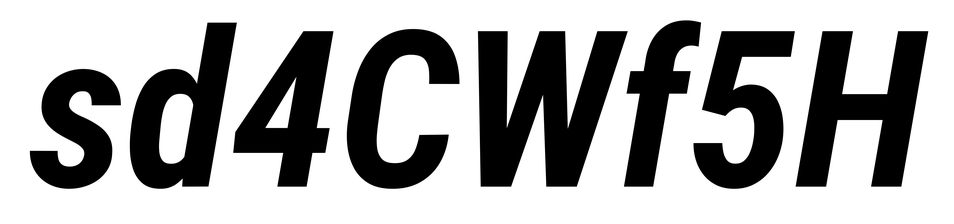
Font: Roboto-Italic_Condensed_Bold_Italic